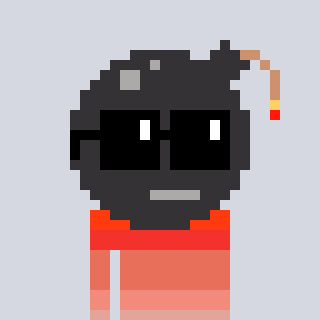
a pixel art character with square black sunglasses, a bomb-shaped head and a grayscale-colored body on a cool background